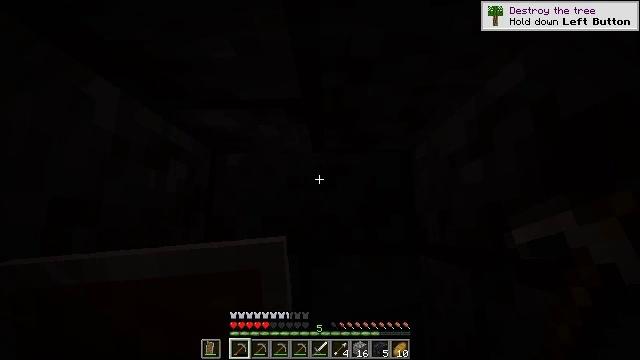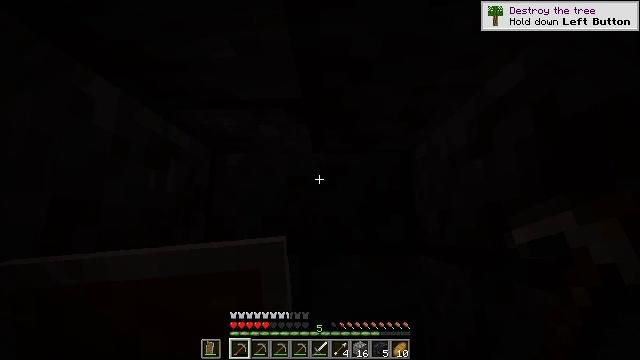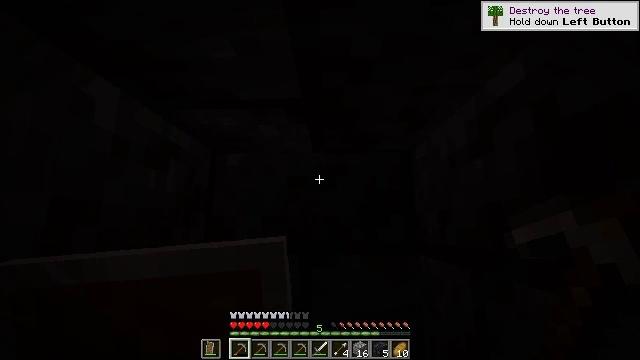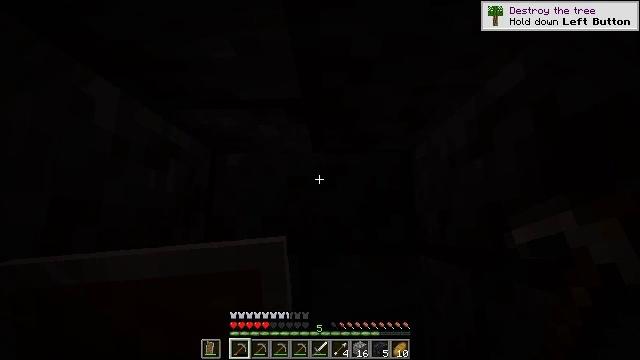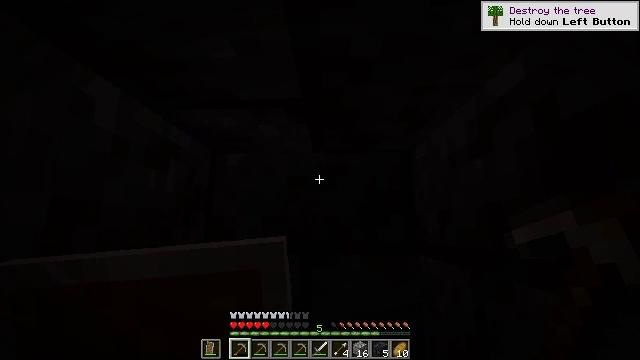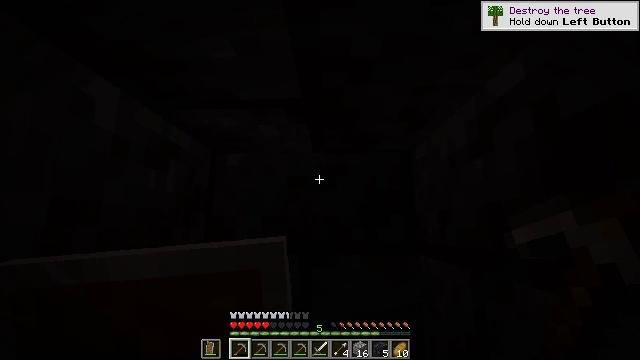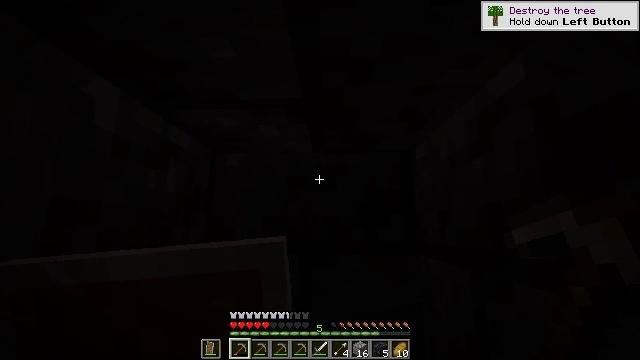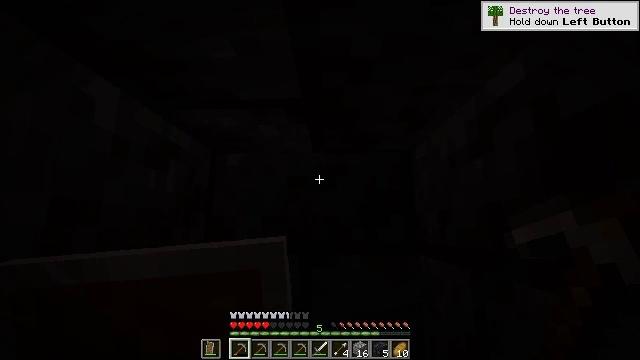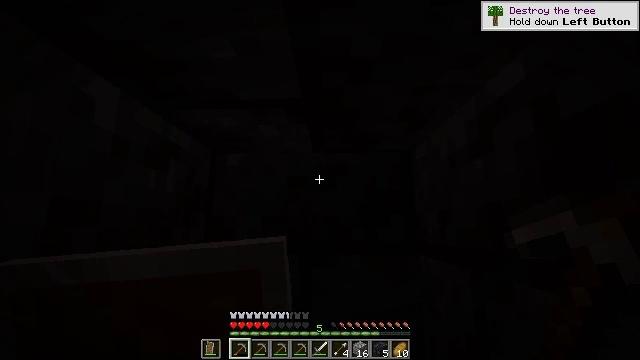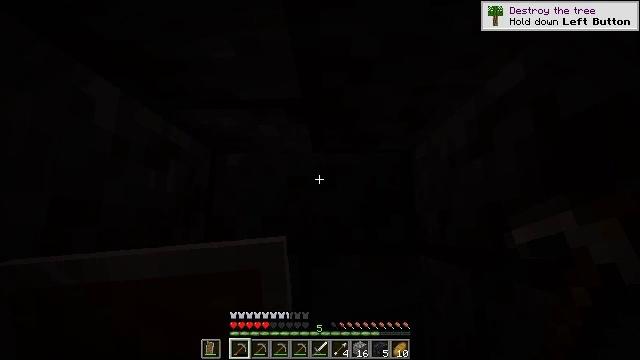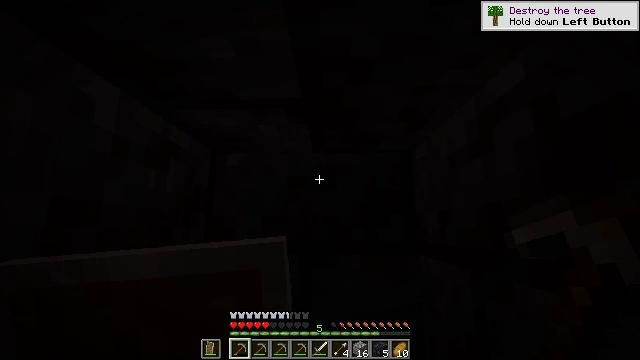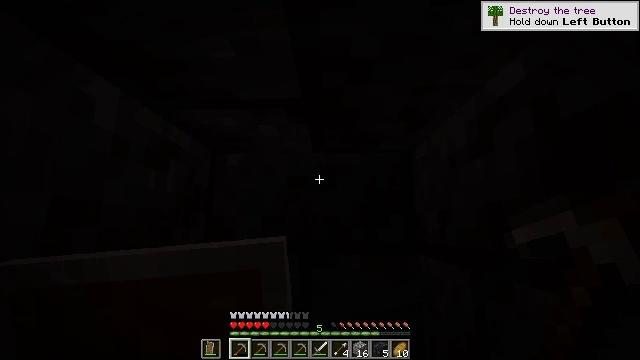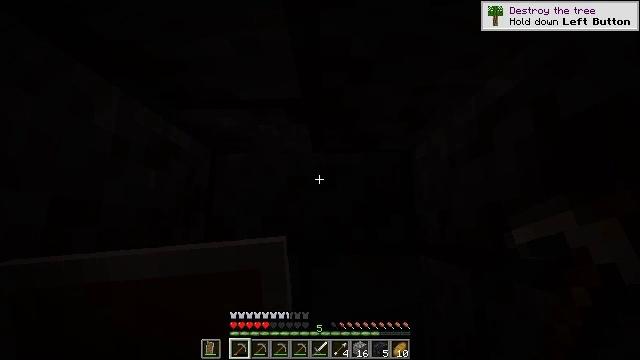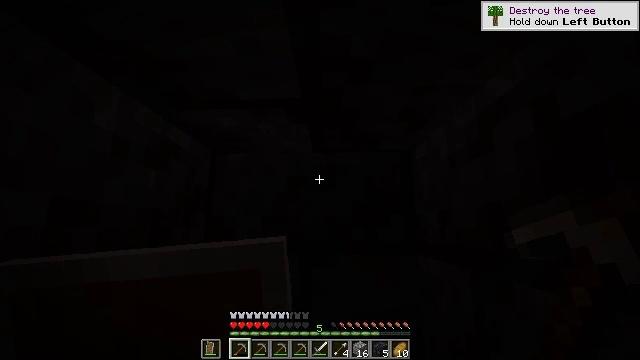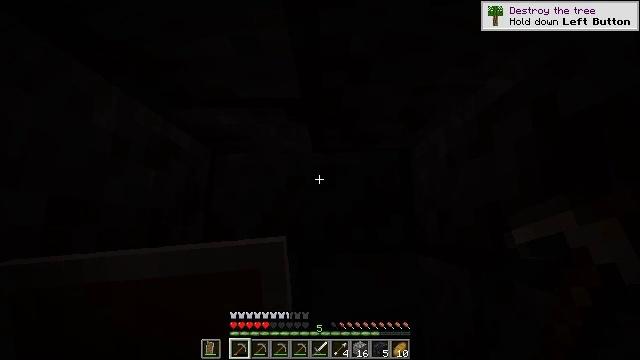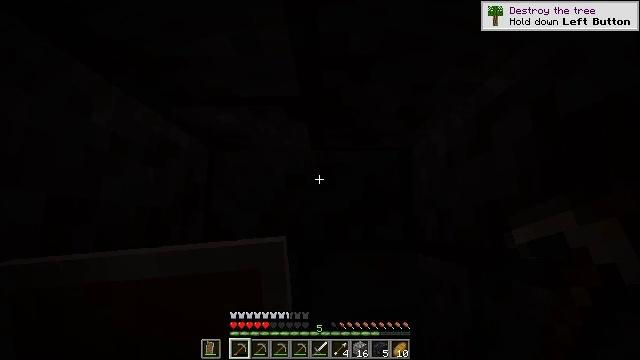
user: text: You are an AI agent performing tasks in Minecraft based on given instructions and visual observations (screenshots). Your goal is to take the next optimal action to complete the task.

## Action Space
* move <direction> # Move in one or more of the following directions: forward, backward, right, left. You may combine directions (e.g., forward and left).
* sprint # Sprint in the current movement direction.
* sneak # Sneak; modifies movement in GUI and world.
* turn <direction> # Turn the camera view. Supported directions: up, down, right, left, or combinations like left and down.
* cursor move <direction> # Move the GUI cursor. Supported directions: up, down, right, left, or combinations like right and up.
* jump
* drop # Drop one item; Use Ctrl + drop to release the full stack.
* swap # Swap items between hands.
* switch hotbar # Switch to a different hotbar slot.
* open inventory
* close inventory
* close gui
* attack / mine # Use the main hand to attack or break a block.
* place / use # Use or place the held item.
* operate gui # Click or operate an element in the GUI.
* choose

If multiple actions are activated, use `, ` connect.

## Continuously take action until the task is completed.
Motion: motion action
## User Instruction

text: Break the polished blackstone bricks for materials.
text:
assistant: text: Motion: no_op
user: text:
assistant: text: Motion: no_op
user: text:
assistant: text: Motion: no_op
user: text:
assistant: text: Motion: no_op
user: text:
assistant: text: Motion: no_op
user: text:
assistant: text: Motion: no_op
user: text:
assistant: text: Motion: no_op
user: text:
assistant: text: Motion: no_op
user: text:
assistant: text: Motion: no_op
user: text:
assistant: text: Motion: no_op
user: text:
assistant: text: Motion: no_op
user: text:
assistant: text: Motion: no_op
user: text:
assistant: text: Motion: no_op
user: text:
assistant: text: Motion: no_op
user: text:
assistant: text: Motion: no_op
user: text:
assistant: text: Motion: no_op
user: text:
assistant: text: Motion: no_op
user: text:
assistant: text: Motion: no_op
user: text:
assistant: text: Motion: no_op
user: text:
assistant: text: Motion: no_op
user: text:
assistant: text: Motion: no_op
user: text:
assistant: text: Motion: no_op
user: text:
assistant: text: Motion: no_op
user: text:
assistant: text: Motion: no_op
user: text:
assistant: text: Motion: no_op
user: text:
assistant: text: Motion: no_op
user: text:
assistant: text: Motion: no_op
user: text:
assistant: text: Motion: no_op
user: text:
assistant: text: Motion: no_op
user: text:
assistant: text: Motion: no_op